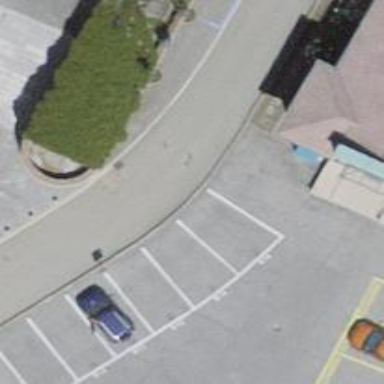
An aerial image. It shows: Bollard barrier.